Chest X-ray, AP view. Patient: 58 years old, sex M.
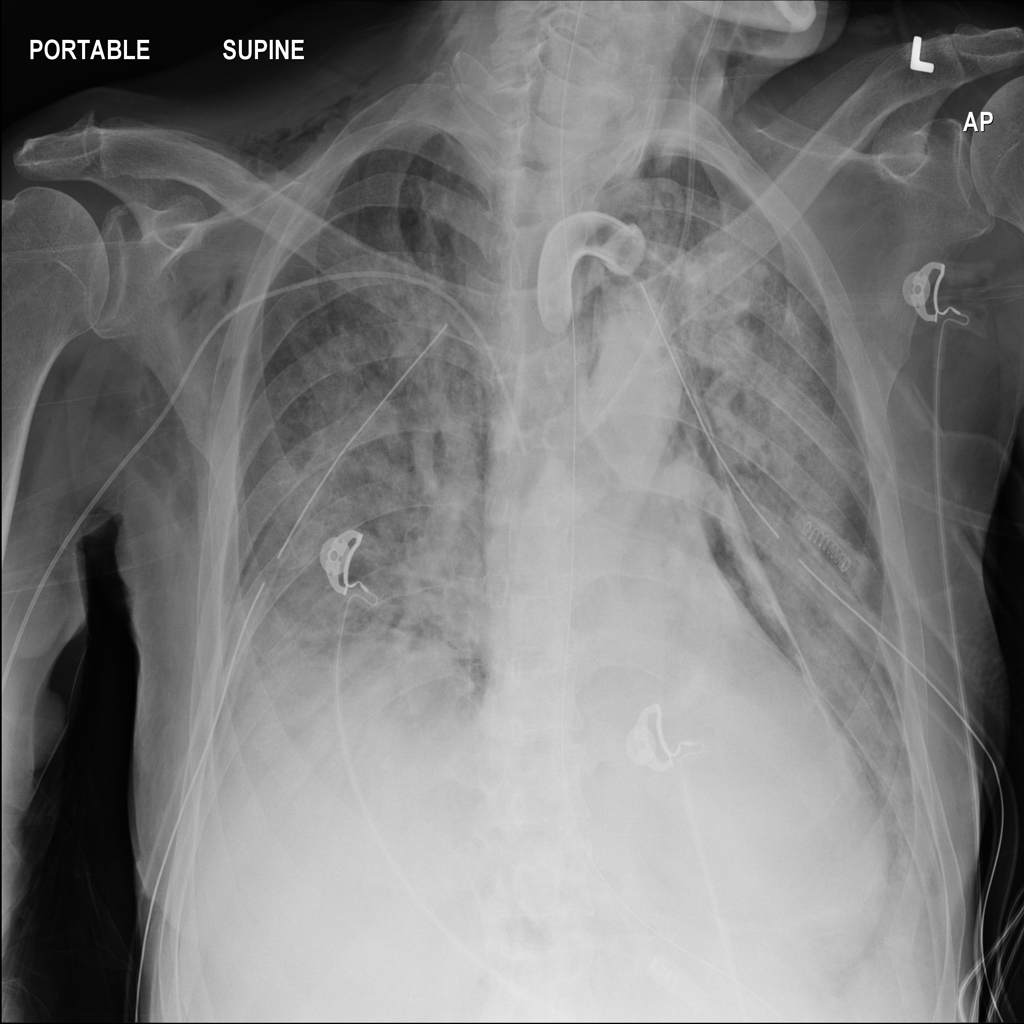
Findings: Emphysema, Pneumothorax